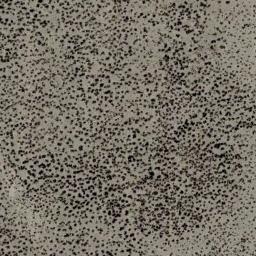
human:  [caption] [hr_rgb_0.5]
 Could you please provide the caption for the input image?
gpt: There are many bushes make up the chaparral in the white bare land .

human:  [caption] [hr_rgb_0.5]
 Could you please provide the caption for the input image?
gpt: A lot of dense chaparrals grow in the desert .

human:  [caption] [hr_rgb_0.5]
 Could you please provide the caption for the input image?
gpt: Chaparral is evenly distributed on the sand .

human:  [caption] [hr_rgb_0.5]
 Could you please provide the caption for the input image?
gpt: In this jungle, Only the little vegetation can be seen .

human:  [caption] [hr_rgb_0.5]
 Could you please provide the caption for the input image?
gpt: The plants in the chaparral are evenly distributed .